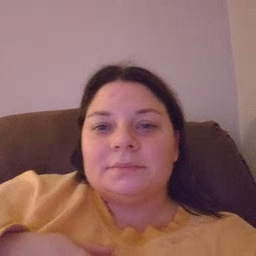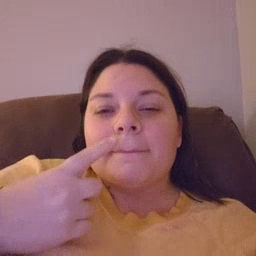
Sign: mouth